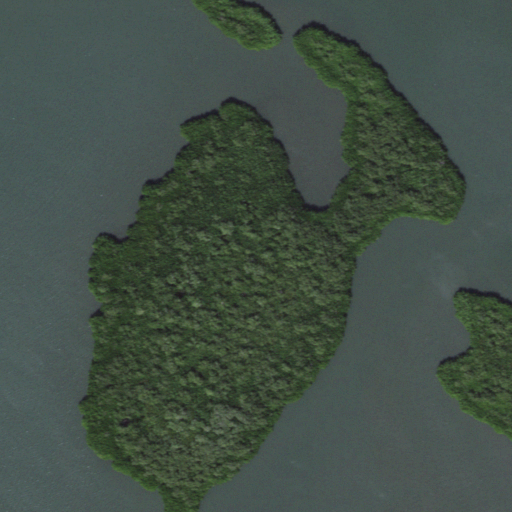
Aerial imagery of island in Florida named Roosevelt Island containing open water, herbaceous wetlands, and woody wetlands